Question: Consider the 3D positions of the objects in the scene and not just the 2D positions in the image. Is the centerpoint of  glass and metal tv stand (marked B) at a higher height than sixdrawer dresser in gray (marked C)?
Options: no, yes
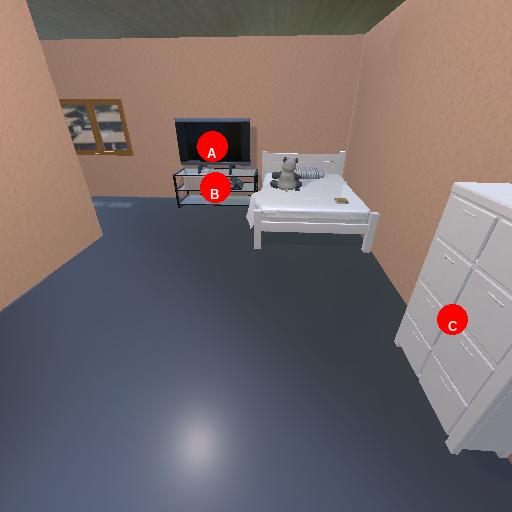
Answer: no